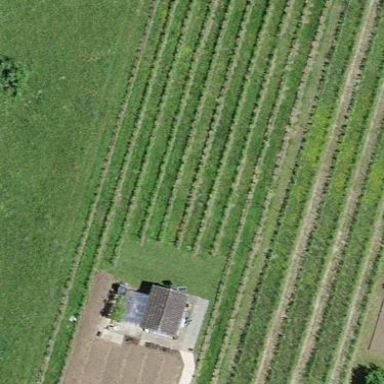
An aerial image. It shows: Vineyard growing grapes.